Interaction volume radius: 5 \u00c5
Interaction volume height: 15 \u00c5
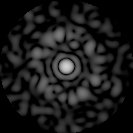
Disorder parameter: 0.841